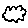
Label: cloud